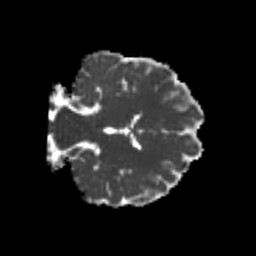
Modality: MD
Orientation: coronal
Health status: healthy
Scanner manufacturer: philips
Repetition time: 7.393 s
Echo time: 0.08599 s